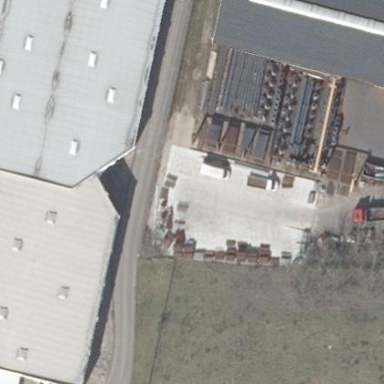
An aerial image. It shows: Industrial building.